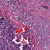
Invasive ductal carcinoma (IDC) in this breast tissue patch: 1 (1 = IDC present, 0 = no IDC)